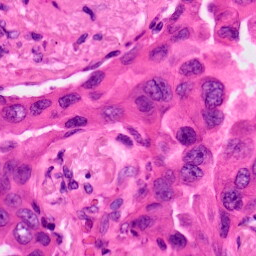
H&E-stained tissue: Lung